Here is a 2-D grayscale rendering of raw bearing vibration samples (signal-to-image). Determine the bearing's health state. Answer with exactly one of: normal, inner_race, outer_race, ball.
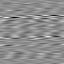
Answer: outer_race